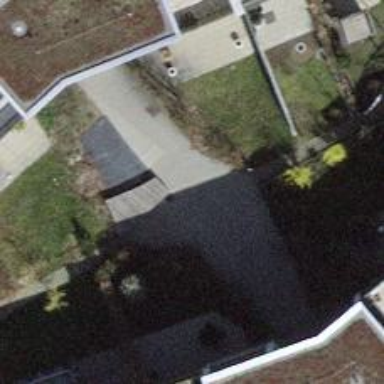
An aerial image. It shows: Sidewalk.